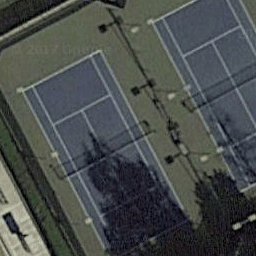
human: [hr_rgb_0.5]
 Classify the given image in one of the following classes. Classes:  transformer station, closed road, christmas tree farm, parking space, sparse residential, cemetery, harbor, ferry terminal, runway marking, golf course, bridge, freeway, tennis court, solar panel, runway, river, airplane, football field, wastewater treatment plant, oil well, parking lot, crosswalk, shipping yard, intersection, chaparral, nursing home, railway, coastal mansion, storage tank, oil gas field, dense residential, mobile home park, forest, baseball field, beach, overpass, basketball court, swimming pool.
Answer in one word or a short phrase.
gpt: tennis court